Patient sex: M
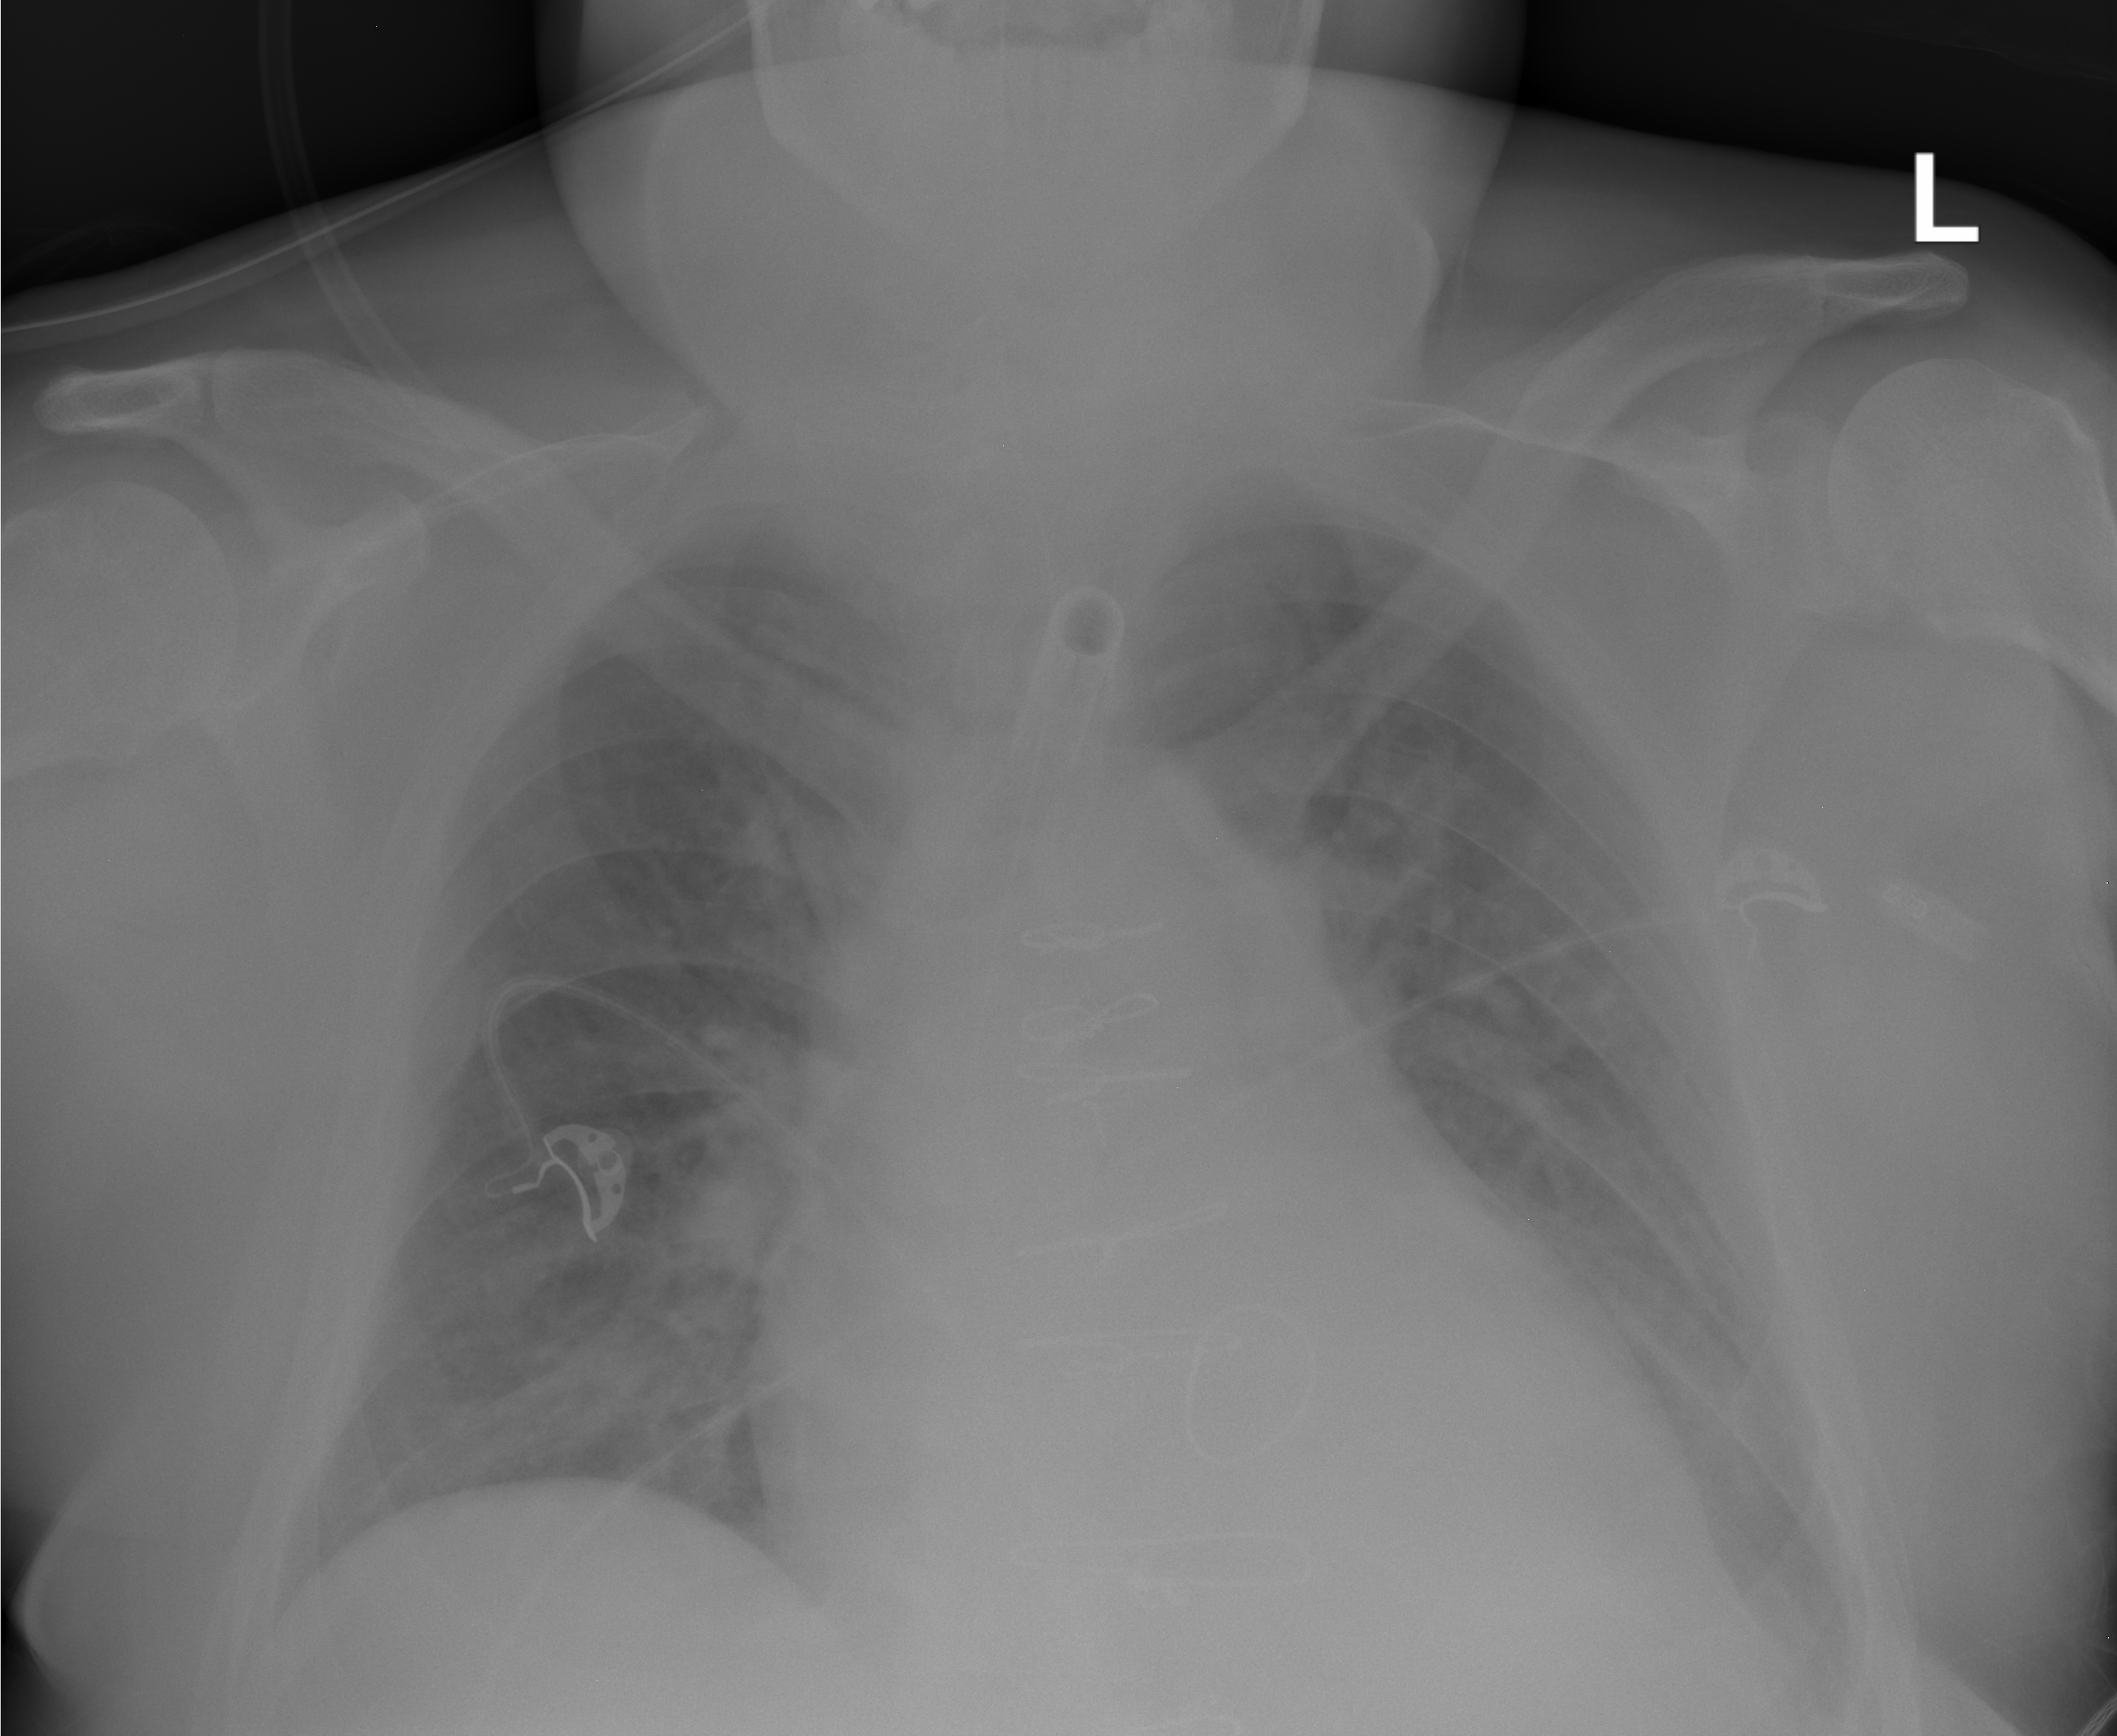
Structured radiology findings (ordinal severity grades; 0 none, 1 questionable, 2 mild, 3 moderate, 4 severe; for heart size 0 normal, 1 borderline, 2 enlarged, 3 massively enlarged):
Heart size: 2
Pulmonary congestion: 2
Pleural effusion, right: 2
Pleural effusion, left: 2
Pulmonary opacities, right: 1
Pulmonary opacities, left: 1
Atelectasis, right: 2
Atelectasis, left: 2